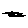
Label: smiley face